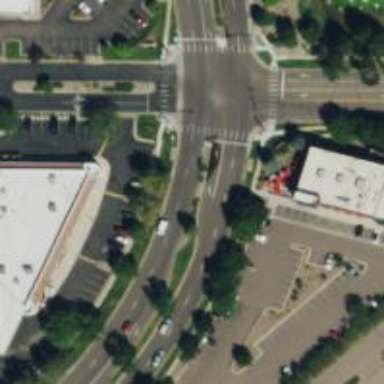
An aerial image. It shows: Crossing on footway.